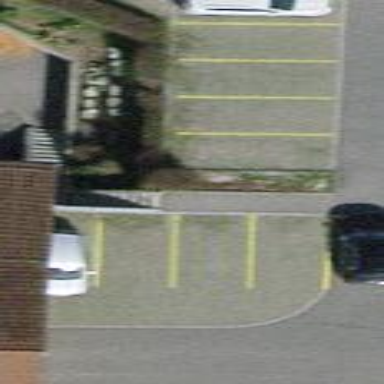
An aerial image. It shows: Parking available on the street side.